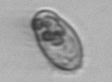
Label: Pleuronema